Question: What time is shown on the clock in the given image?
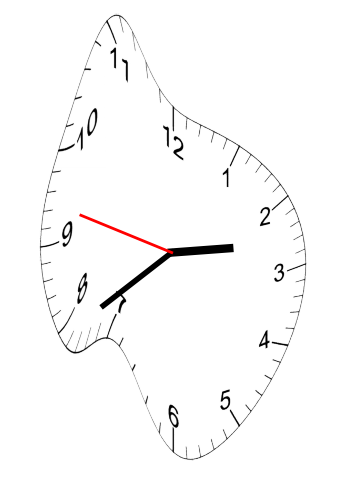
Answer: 02:38:47